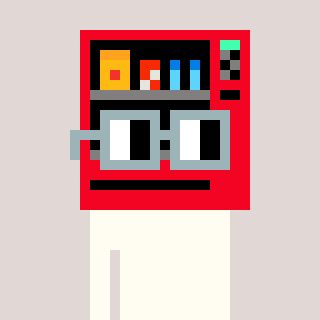
a pixel art character with square dark gray glasses, a vending machine-shaped head and a grayscale-colored body on a warm background